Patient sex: M
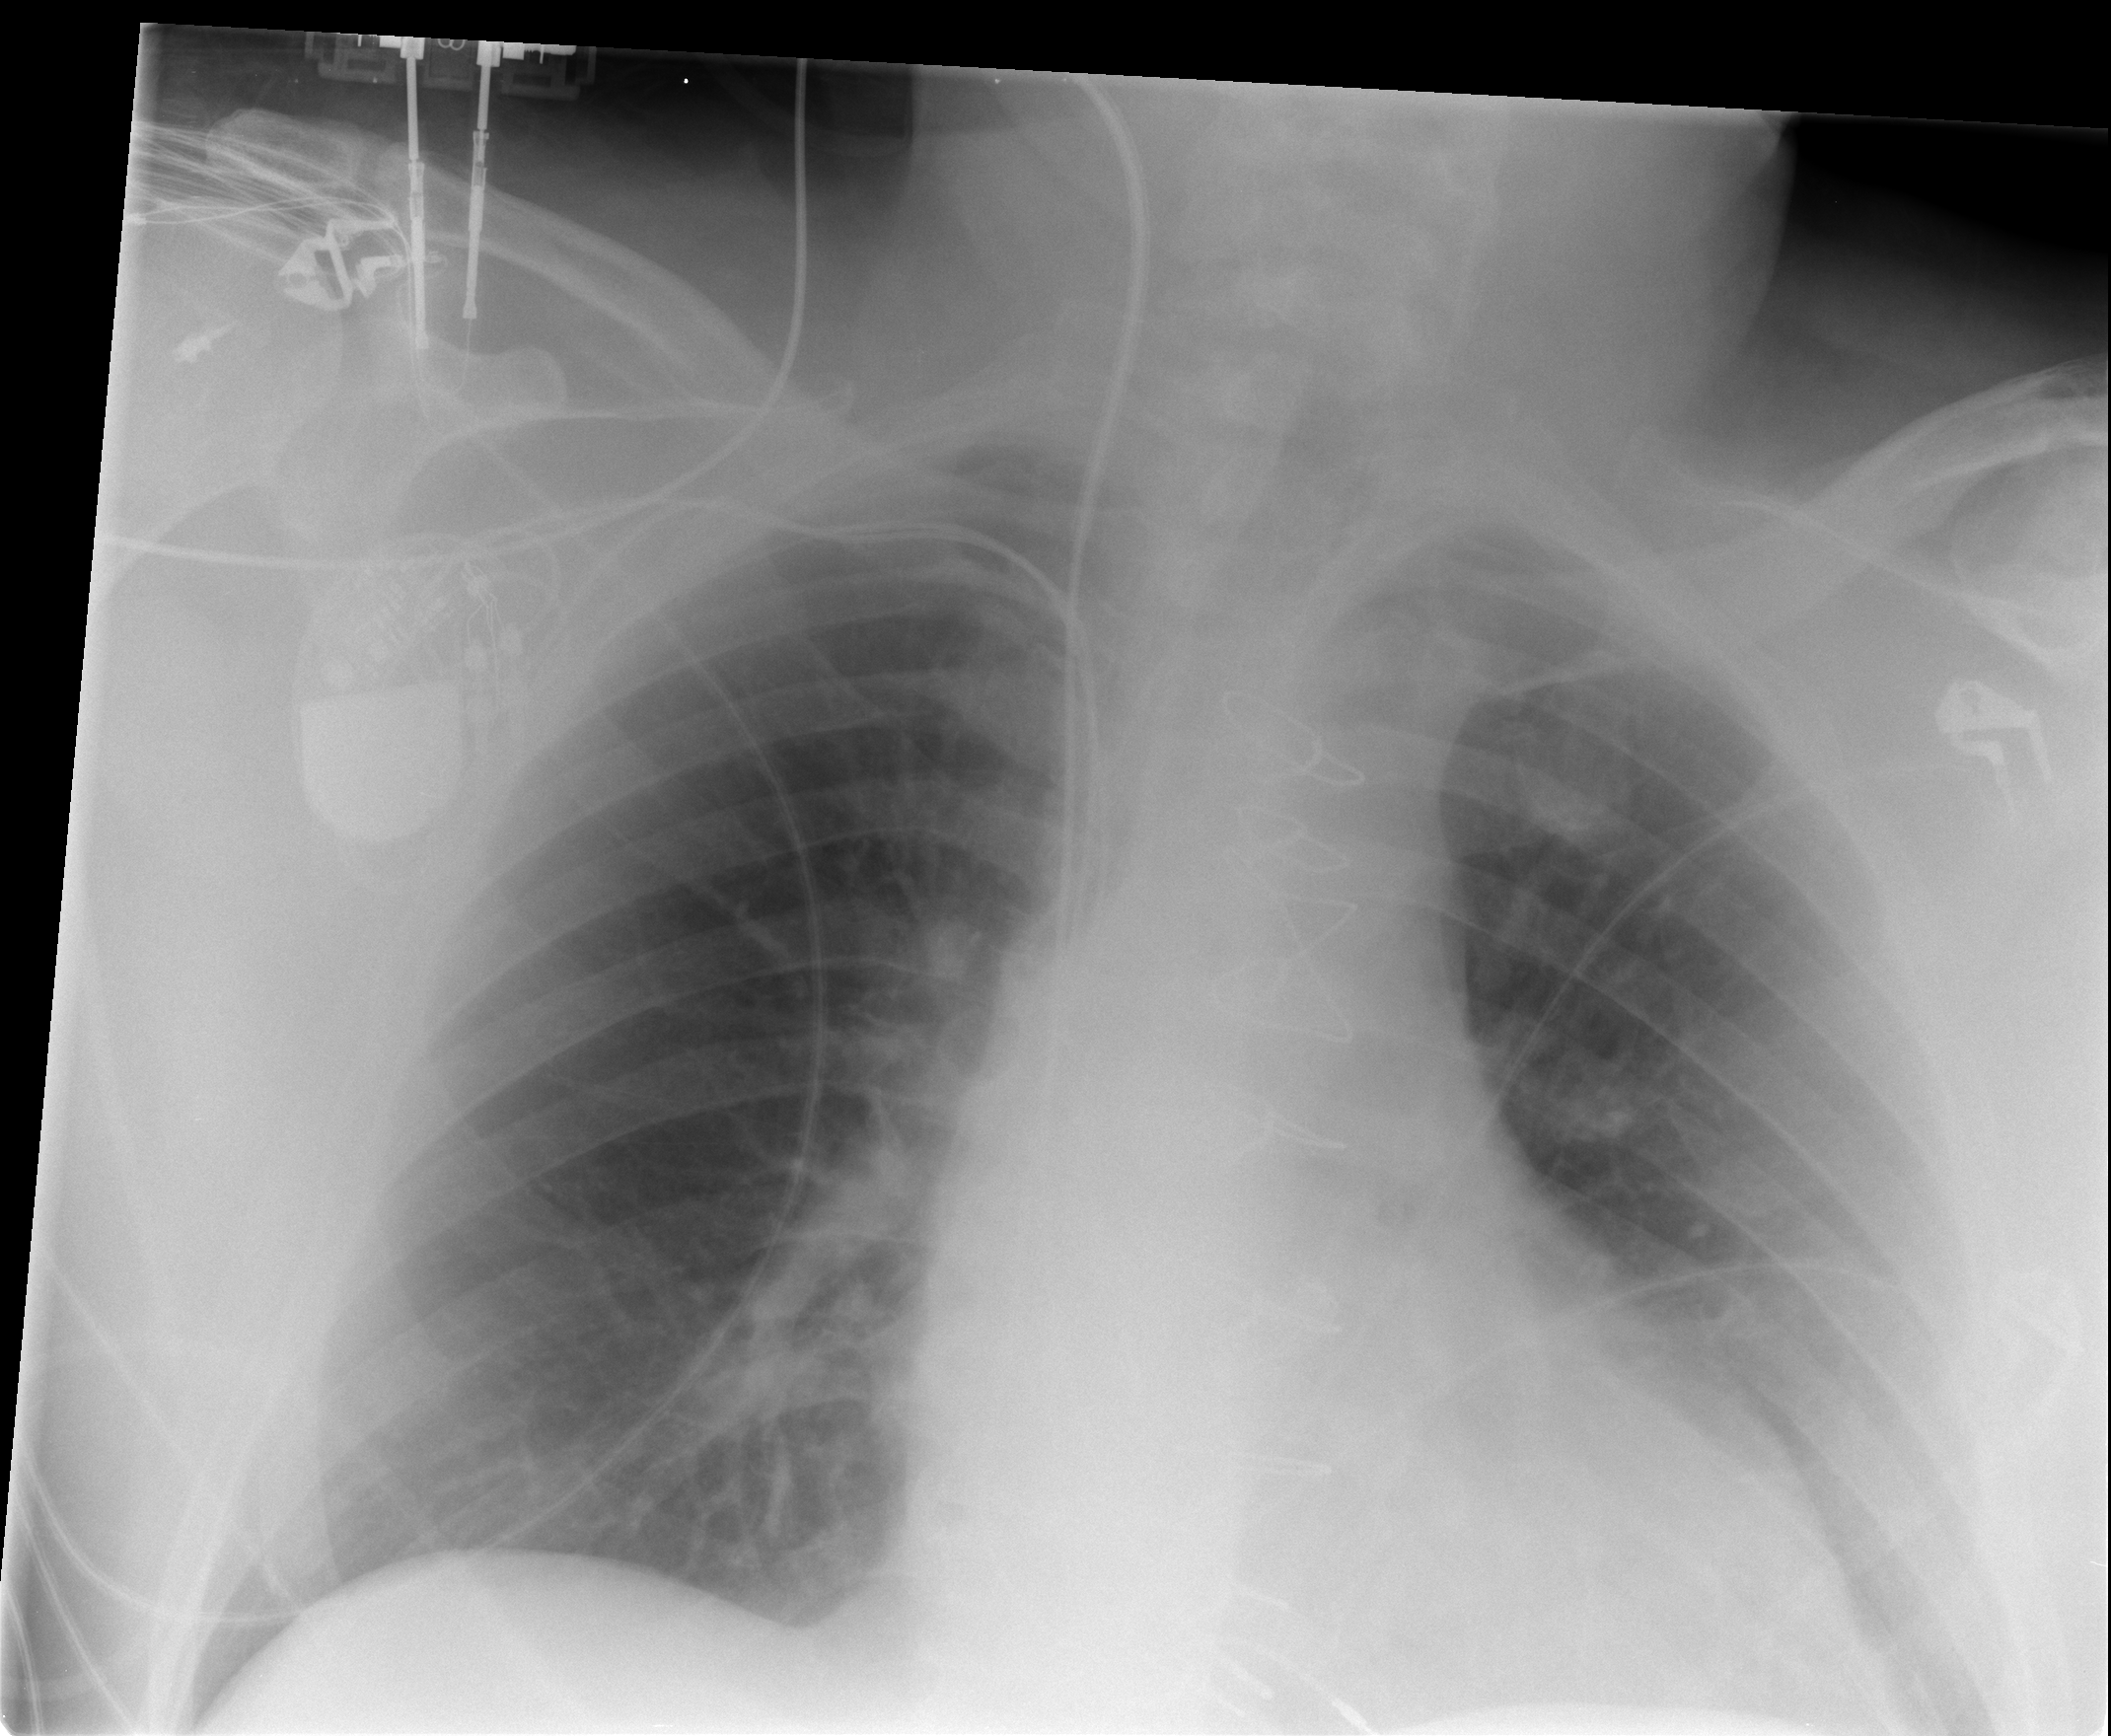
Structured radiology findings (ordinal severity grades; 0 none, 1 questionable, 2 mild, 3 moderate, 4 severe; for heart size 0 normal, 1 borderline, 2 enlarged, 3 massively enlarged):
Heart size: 1
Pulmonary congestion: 0
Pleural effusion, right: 0
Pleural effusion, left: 2
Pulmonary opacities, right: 0
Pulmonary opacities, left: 0
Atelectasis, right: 0
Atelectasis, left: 0